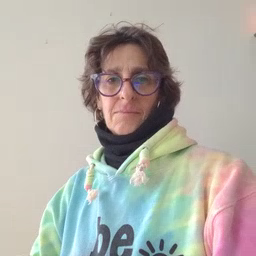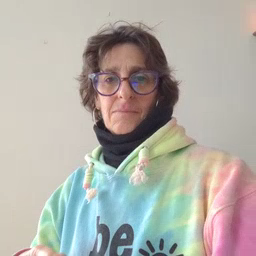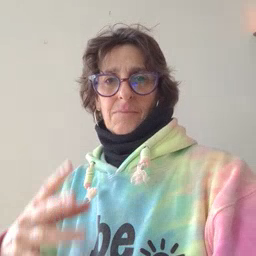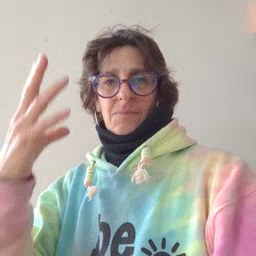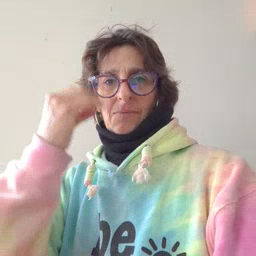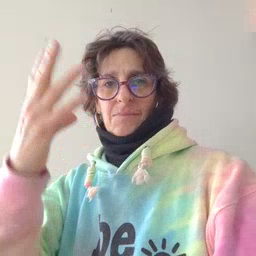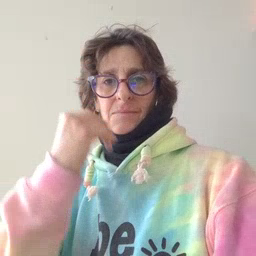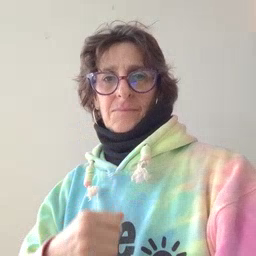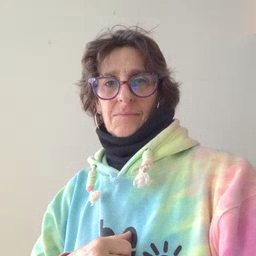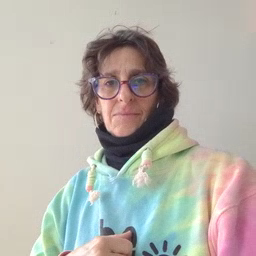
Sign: sleepy